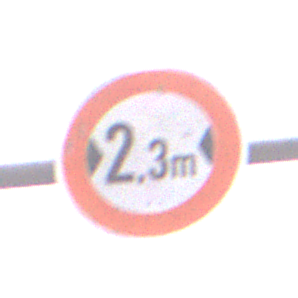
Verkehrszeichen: TatsaechlicheBreite2Komma3
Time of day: MorningAfternoon
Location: Outdoor (Urban)
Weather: Overcast
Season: NotSpecified
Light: Natural